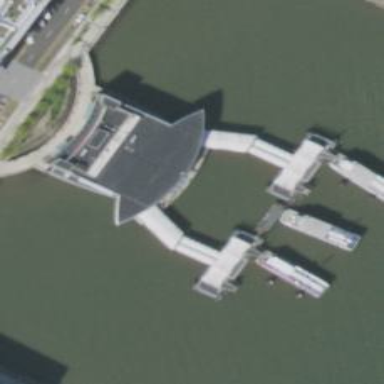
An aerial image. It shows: Building serving as ferry terminal station.